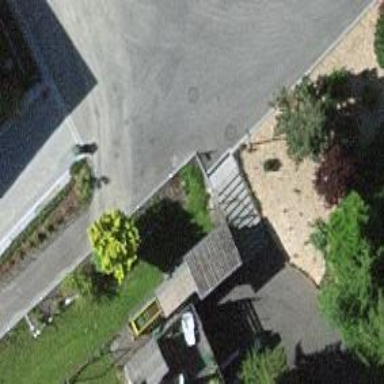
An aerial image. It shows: Road with steps.